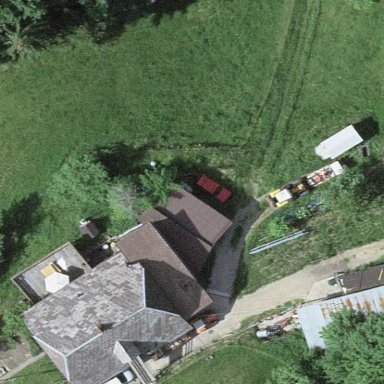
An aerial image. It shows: Farm building.